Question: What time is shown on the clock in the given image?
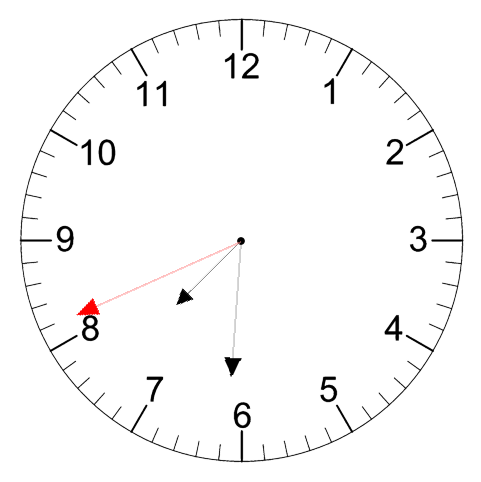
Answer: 07:30:41